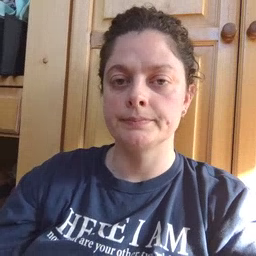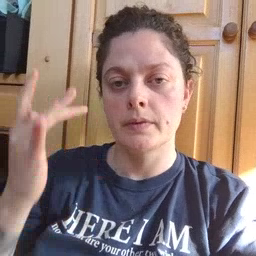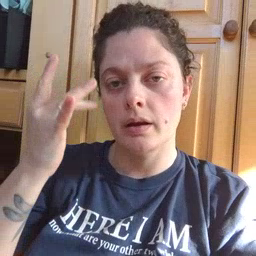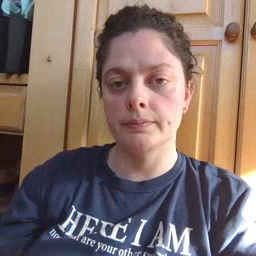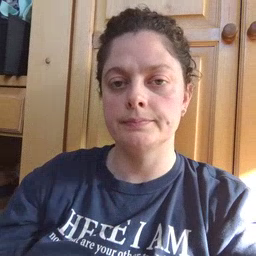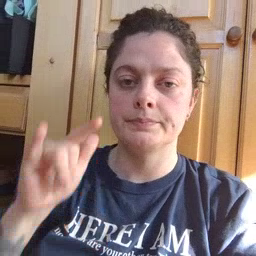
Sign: why